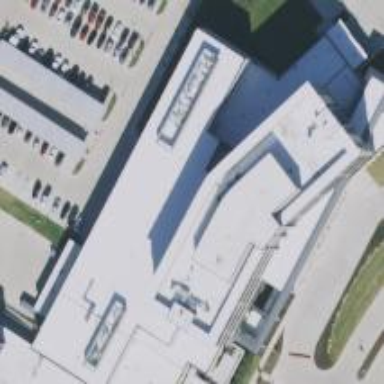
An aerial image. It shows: Healthcare facility identified as hospital.